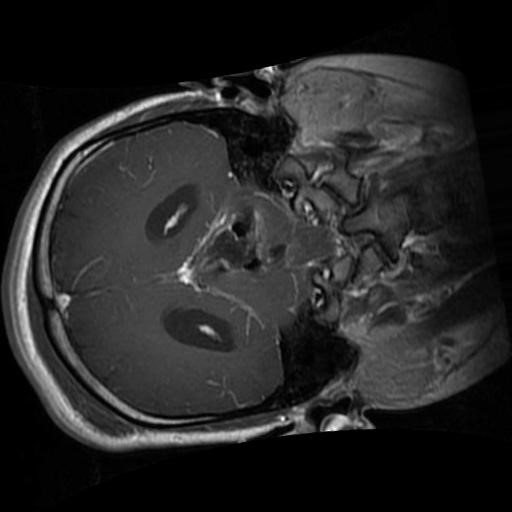
Label: brain_glioma